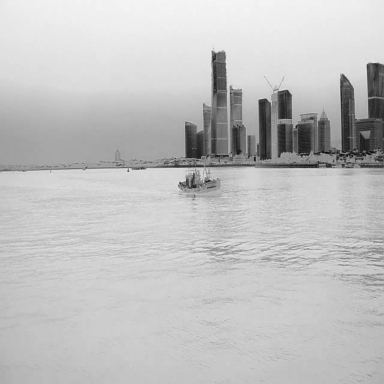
There are two objects shown in the infrared image, including a container_ship, and a bulk_carrier.